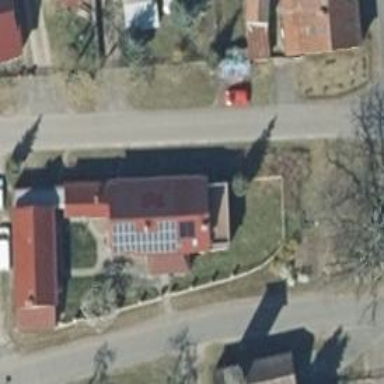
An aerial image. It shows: Small solar photovoltaic panel used as generator to produce electricity.